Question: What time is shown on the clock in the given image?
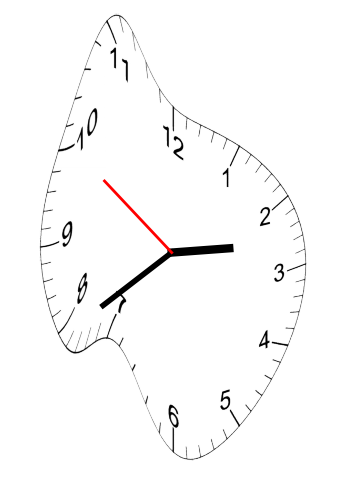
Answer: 02:38:50